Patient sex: M
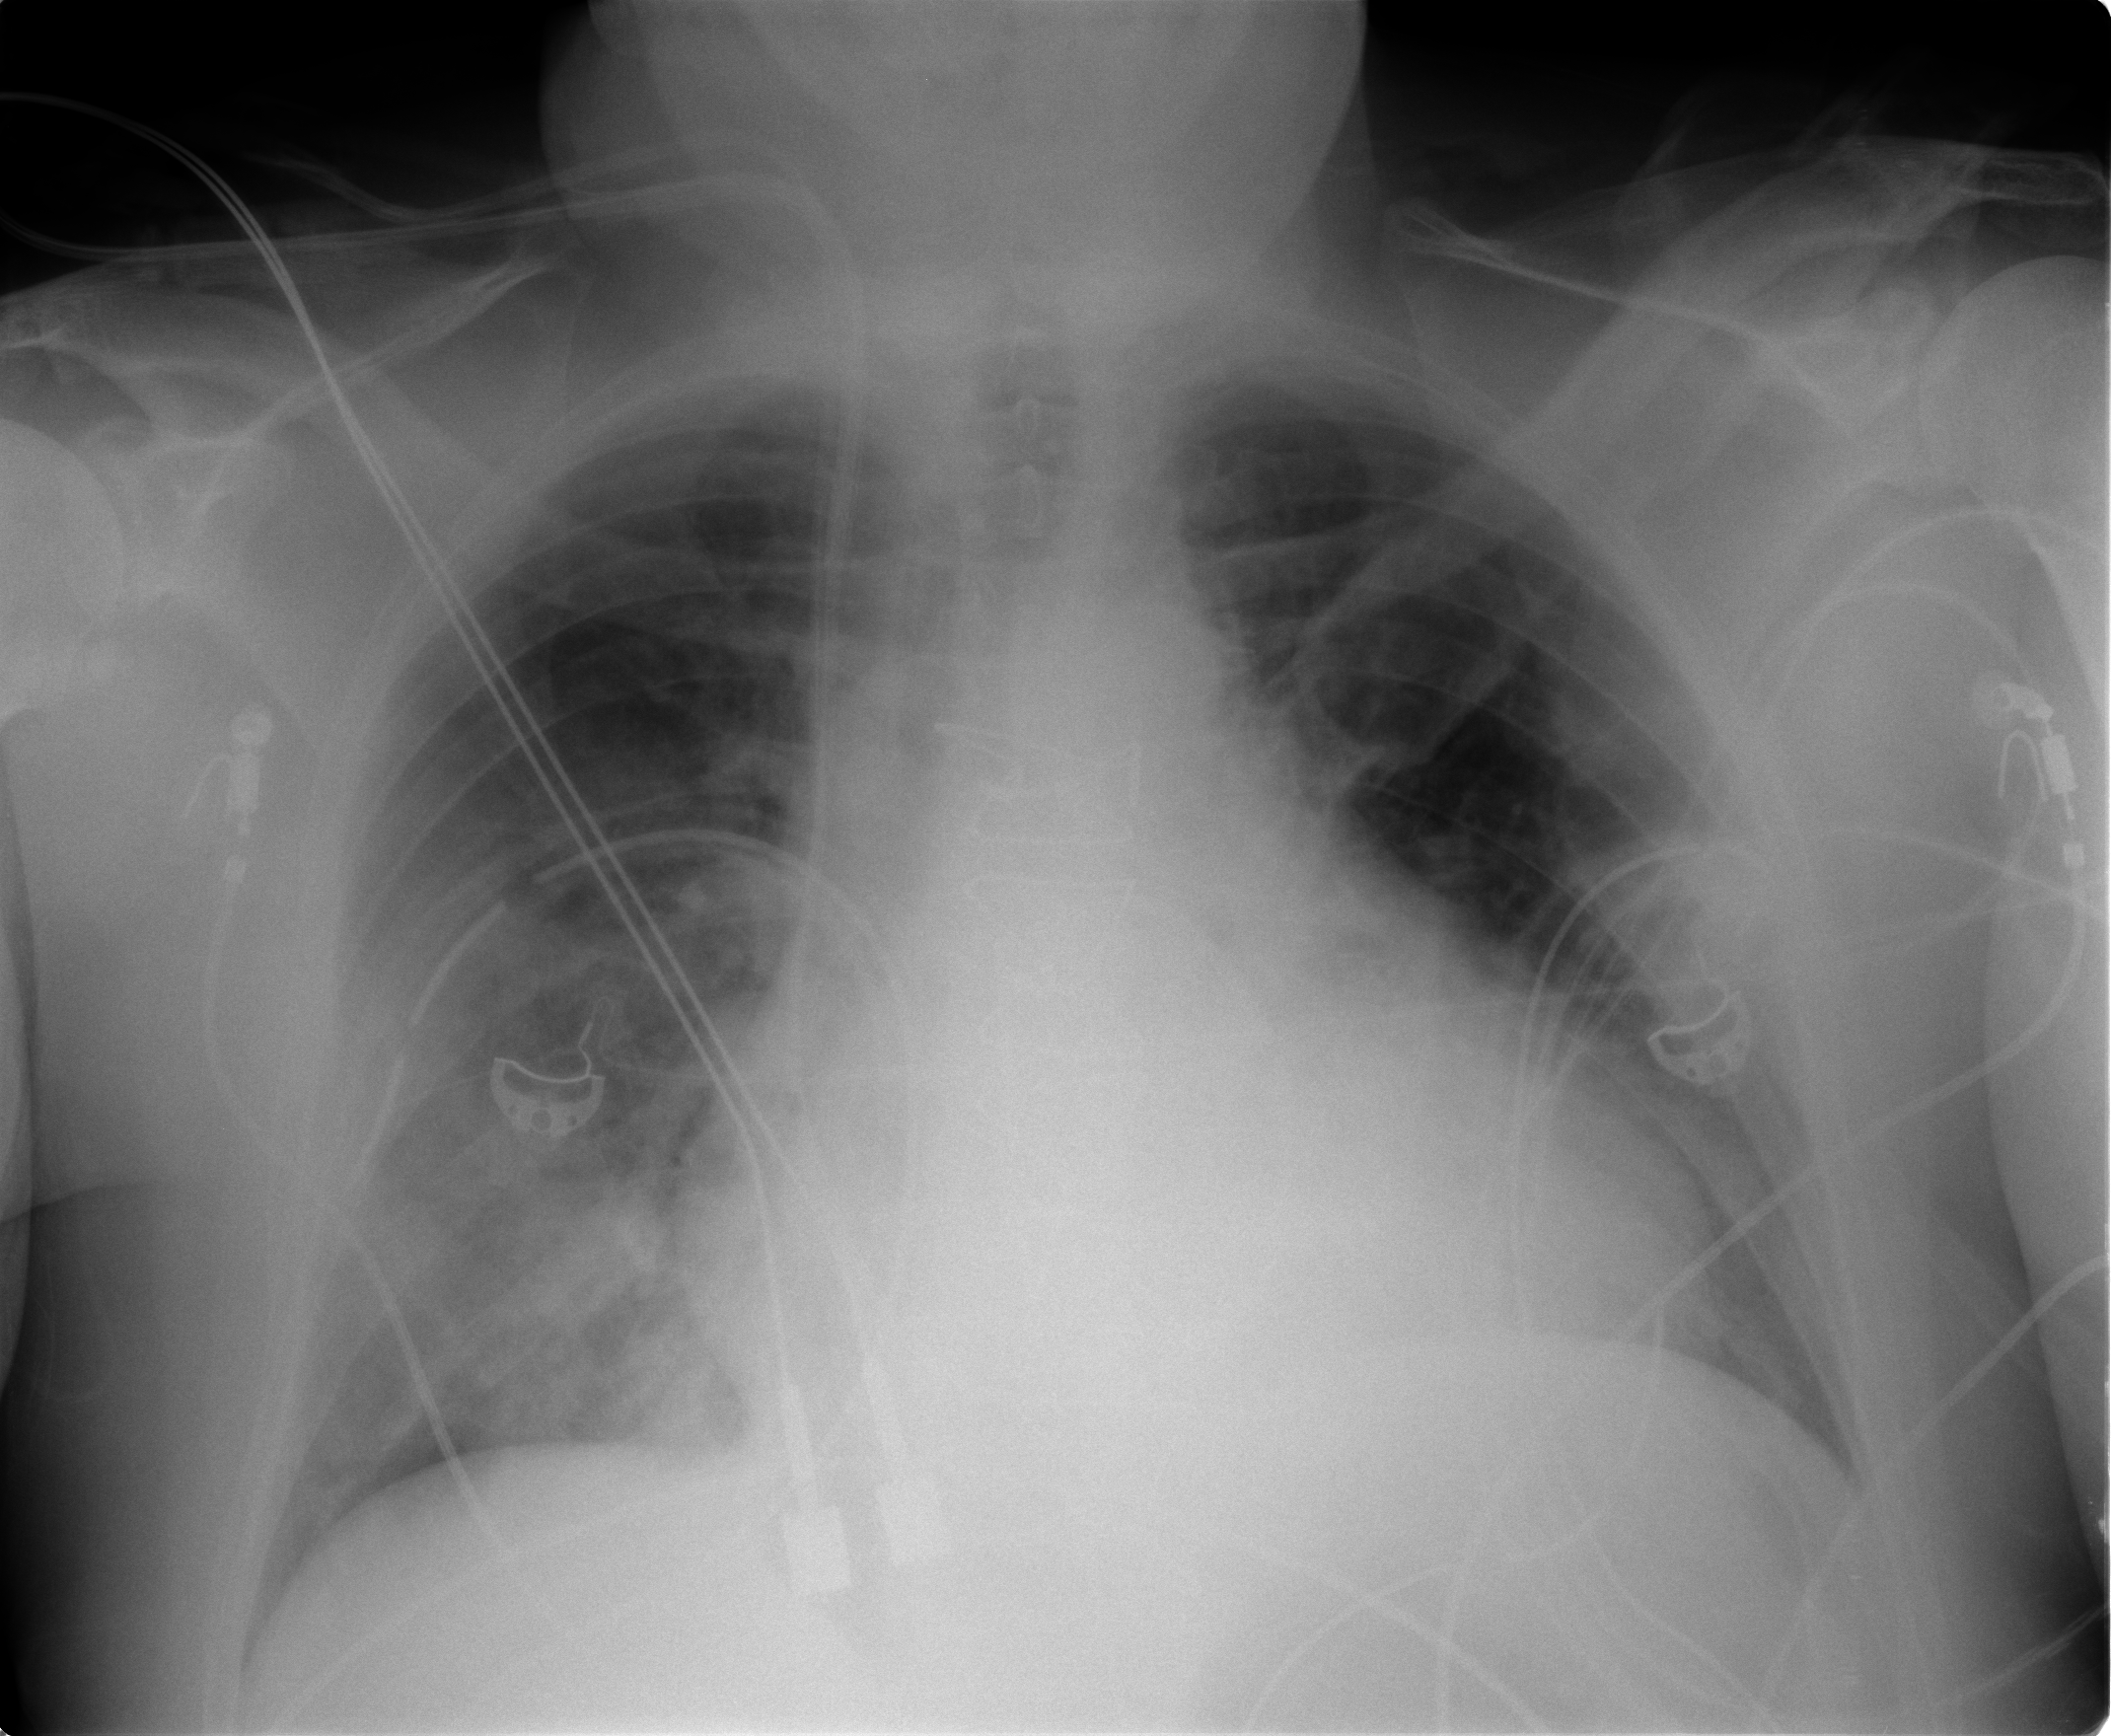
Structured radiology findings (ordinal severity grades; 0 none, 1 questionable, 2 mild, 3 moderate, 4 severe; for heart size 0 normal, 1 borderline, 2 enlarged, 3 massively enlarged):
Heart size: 2
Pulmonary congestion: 2
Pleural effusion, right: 0
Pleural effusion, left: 0
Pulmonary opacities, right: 3
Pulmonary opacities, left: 1
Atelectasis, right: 0
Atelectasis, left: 0